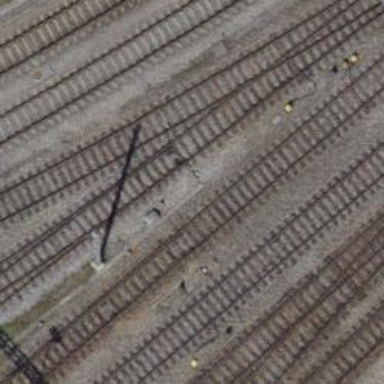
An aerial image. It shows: Railway switch.